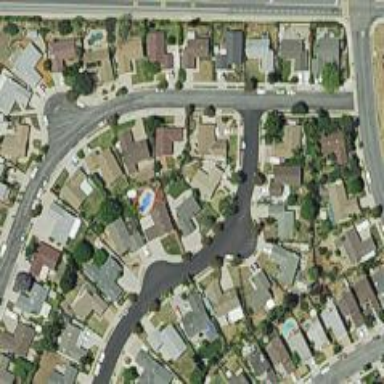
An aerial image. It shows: Driveway.